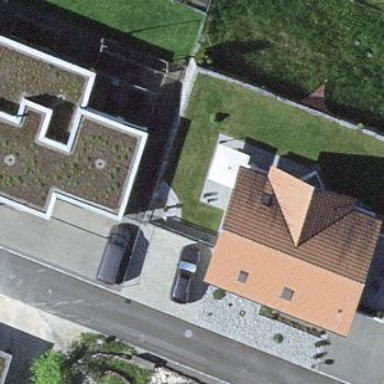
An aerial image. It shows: Detached building.